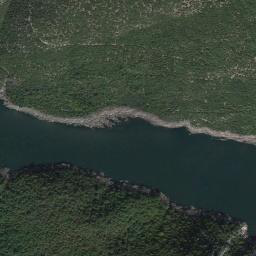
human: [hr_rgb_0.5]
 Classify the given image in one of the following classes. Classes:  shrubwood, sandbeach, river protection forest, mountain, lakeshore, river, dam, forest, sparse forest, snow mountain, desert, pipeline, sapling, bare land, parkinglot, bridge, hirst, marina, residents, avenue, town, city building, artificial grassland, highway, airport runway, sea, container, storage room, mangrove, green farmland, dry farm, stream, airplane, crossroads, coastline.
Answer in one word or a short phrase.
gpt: river